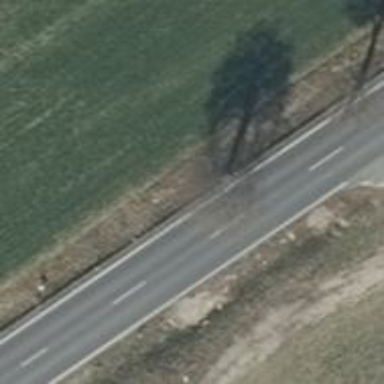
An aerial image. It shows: Deciduous broadleaved tree.